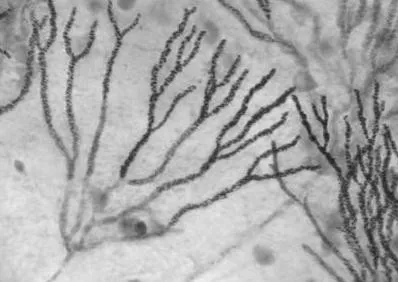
Gram Stain of first vitreous aspirate.
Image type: pathology (gram)